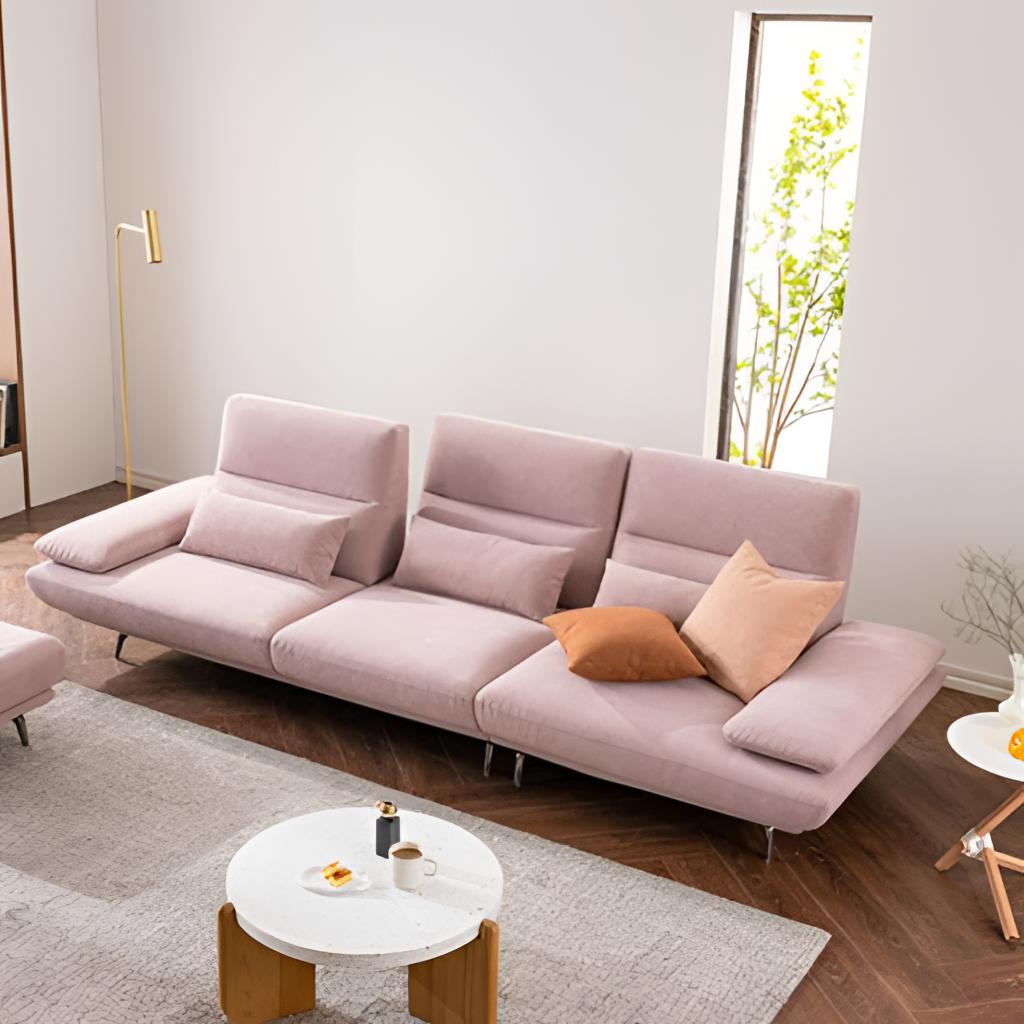
living room, velvet sectional sofa, brown wood flooring, with herringbone pattern, modern, paint wallpaper, with solid pattern